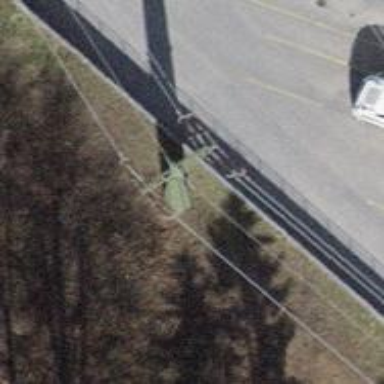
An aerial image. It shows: Power pole.